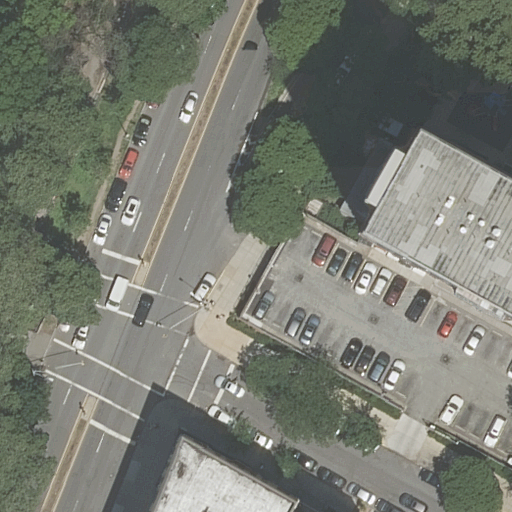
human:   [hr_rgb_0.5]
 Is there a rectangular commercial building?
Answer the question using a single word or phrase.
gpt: no

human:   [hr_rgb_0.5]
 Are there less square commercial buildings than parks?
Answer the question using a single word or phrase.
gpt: yes

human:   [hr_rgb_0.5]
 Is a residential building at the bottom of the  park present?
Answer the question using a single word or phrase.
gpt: yes

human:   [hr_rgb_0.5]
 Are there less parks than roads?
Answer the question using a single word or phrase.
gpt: yes

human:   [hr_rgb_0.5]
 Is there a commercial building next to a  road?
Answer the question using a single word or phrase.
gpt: no

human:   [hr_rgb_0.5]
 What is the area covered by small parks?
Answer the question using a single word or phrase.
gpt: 0m2

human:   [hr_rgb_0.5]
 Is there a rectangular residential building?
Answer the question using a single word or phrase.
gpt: yes

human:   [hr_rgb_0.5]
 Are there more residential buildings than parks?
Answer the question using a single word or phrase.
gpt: yes

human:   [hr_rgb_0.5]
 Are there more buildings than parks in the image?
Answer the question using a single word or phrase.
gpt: yes

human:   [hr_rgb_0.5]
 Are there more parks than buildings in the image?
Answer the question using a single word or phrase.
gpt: no

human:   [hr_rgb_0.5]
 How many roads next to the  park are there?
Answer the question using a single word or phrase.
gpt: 4

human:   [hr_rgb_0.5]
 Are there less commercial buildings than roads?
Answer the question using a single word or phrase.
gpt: yes

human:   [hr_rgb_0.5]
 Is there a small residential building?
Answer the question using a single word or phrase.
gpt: no

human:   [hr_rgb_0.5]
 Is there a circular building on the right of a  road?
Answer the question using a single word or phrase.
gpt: no

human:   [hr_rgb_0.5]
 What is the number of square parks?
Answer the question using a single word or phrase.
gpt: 0

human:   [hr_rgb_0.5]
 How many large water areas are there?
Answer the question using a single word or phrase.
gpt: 0

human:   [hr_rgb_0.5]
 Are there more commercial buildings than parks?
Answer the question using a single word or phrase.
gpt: no

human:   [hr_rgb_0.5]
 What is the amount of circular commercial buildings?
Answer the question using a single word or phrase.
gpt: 0

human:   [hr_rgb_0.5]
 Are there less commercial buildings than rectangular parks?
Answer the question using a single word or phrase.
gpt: yes

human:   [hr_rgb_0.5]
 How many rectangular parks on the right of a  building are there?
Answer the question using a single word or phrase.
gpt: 0

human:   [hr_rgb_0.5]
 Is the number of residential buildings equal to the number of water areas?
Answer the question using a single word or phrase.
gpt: no

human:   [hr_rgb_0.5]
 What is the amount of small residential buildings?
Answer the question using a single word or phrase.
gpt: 0

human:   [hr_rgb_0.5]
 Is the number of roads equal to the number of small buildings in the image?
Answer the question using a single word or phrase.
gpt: no

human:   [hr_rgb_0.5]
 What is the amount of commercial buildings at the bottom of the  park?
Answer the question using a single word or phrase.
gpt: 0

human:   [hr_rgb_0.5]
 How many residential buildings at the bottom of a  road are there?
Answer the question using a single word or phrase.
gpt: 3

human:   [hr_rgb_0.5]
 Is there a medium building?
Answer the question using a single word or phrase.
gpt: yes

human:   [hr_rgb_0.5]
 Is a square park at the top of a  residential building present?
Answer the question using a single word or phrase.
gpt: no

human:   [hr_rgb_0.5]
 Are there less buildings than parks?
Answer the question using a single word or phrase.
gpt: no

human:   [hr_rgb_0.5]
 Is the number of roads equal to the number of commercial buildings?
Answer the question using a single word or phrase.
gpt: no

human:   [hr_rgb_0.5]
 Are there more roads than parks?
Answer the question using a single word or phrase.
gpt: yes

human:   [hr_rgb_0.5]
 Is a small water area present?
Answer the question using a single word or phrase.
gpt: no

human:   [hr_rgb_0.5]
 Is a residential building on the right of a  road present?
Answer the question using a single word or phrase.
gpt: yes

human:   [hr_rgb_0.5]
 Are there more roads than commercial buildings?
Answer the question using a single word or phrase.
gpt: yes

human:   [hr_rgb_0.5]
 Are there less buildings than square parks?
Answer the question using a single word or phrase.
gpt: no

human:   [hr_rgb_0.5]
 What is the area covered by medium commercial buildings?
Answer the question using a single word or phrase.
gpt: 0m2

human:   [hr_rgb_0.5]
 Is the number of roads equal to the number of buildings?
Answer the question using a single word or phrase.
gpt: no